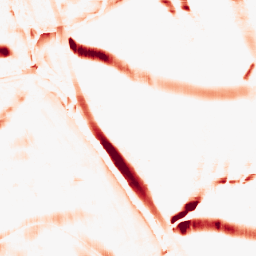
Category: morphological
Decomposition family: rolling_ball
Decomposition parameters: radius: 10
Upsampling method: linear_exact
Upsampling parameters: scale: 8
Upsampling scale: 8